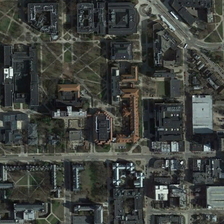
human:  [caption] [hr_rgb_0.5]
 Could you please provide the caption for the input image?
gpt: many buildings and some meadows are in a school .

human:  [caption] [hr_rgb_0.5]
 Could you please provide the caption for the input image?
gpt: many buildings and some meadows are in a school .

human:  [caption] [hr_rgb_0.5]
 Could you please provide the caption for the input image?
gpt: a building is in front of the central square, surrounded by dark green trees .

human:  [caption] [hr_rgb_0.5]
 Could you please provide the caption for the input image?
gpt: northwest of the school to a large forest, the south has several wetlands and teaching buildings .

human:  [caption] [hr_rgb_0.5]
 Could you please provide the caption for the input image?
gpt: a building is in front of the central square, surrounded by dark green trees .